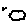
Label: cloud